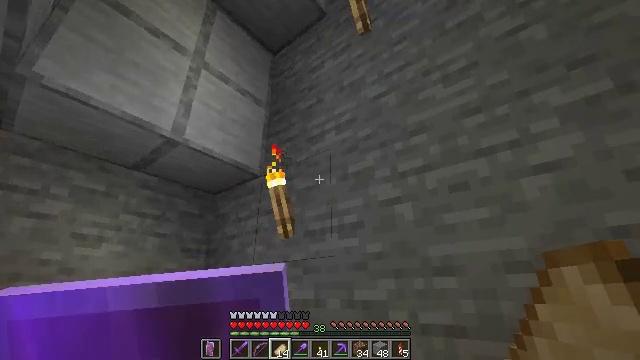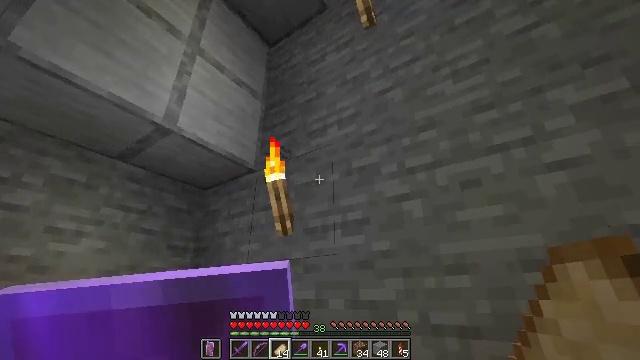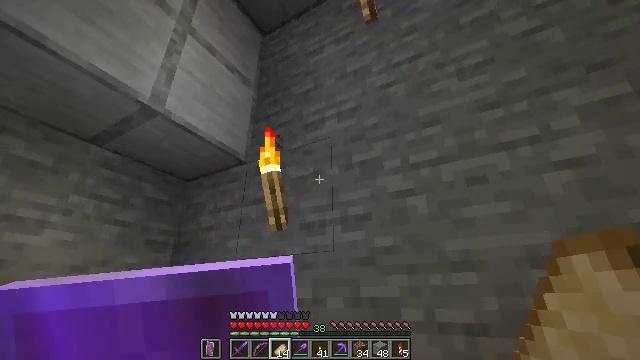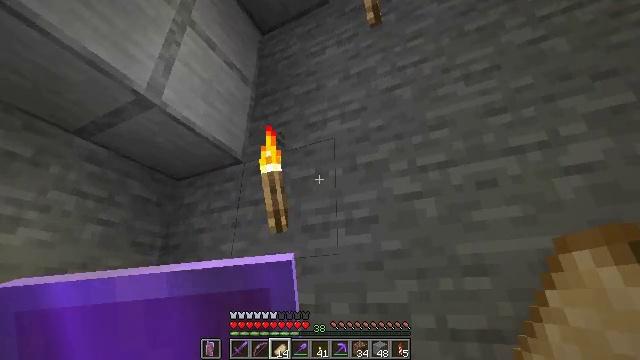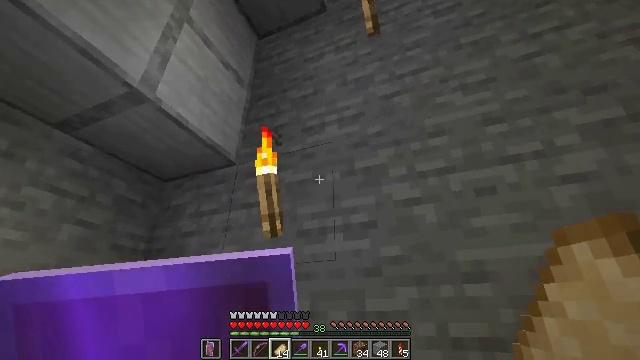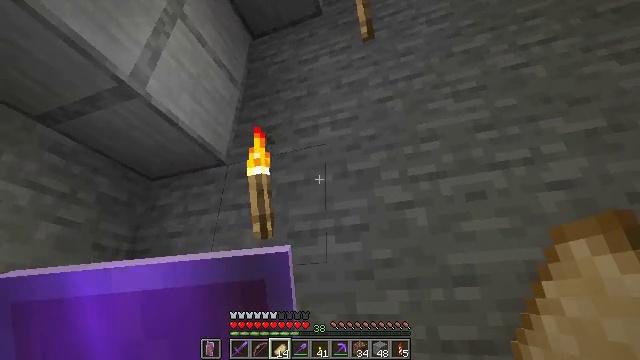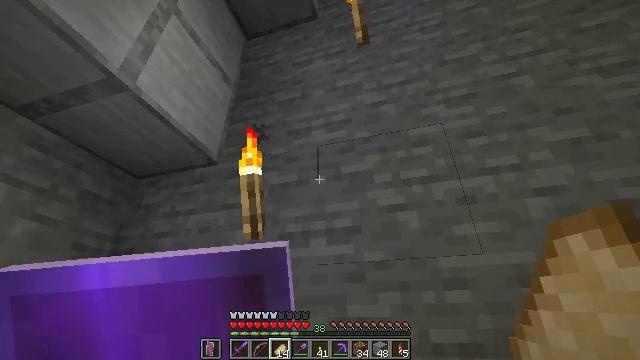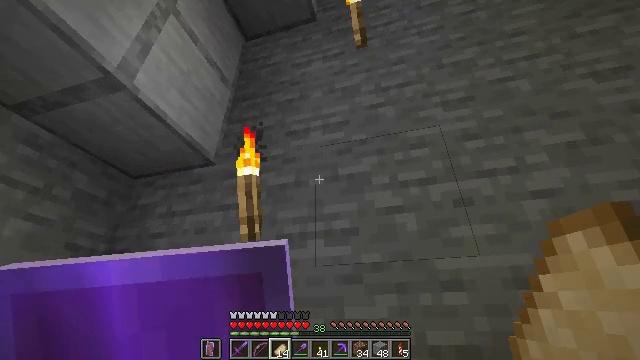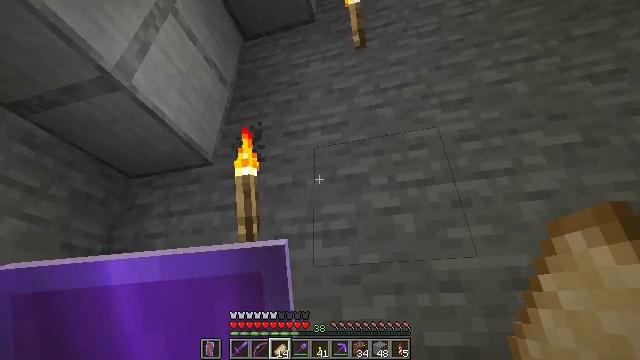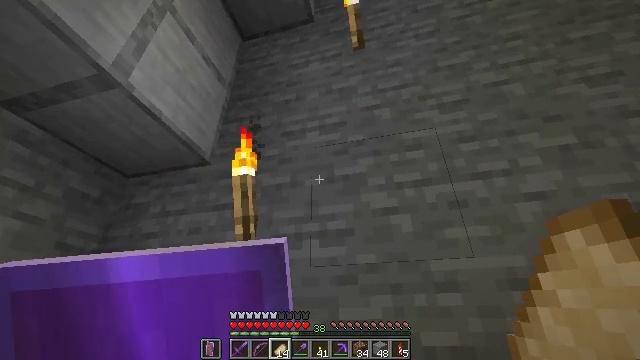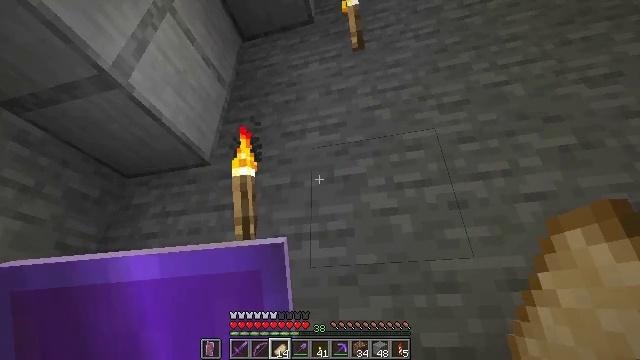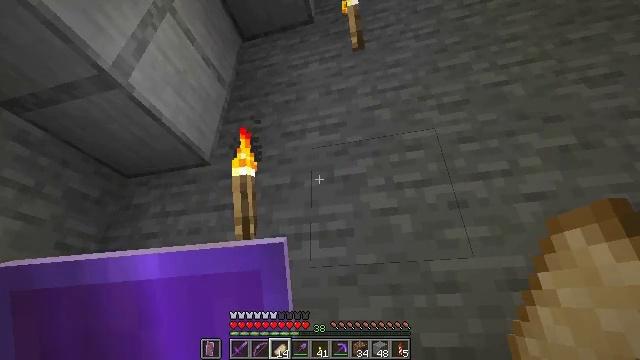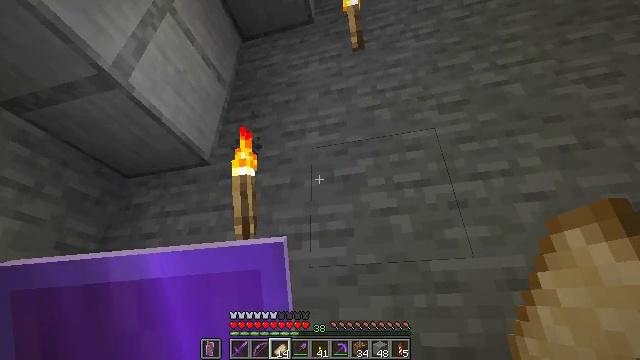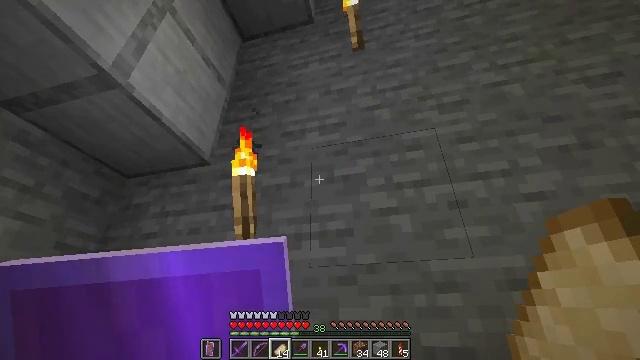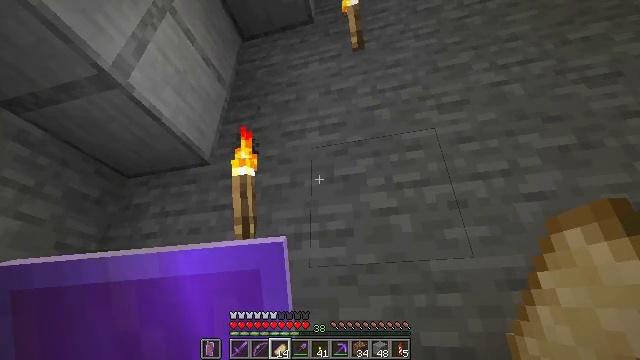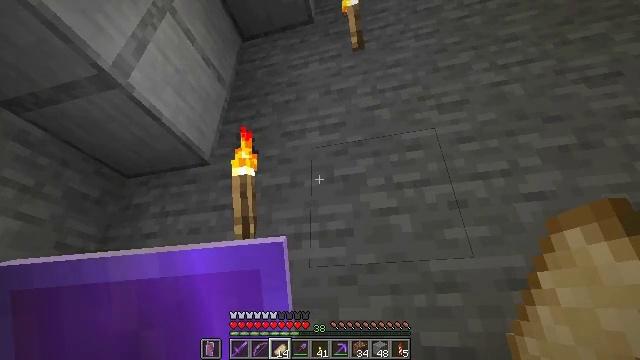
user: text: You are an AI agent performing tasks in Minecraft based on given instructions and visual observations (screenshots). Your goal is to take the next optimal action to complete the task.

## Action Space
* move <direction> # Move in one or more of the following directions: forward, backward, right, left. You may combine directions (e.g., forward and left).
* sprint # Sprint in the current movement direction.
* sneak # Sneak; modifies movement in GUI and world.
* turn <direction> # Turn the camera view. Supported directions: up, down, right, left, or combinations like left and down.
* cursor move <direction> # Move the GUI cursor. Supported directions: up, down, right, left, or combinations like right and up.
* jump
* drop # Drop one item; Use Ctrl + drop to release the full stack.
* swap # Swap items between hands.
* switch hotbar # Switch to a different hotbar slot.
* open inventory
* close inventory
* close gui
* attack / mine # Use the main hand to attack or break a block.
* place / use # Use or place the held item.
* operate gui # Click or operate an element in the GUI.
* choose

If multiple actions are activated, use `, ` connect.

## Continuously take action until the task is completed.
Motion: motion action
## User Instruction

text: Break the wall torch for relocation.
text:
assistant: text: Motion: move left, turn right
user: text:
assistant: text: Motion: move left, turn right
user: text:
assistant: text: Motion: turn right and up
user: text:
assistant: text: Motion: turn right and up
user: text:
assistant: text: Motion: turn right
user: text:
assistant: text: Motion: turn right
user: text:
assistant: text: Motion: no_op
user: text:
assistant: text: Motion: no_op
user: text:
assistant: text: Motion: no_op
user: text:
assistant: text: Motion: no_op
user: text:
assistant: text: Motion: no_op
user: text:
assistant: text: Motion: no_op
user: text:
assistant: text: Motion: no_op
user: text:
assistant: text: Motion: no_op
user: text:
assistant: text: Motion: no_op
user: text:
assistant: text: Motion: no_op
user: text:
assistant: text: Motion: move left
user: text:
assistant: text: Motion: move left
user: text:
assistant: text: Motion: move left
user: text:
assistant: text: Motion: move left
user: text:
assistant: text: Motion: move left, turn right and down
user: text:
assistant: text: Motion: move left, turn right and down
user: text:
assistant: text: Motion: no_op
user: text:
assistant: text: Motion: no_op
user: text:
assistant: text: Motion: no_op
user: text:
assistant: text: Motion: no_op
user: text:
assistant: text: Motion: no_op
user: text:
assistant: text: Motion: no_op
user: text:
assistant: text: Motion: no_op
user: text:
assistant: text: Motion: no_op